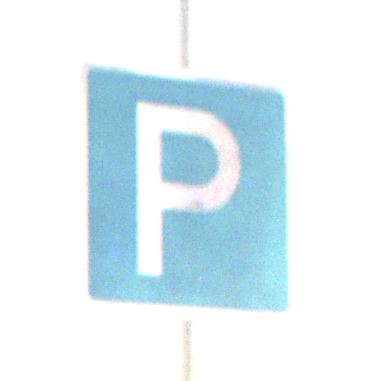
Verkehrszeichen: Parken
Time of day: SunriseSunset
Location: Outdoor (Nature)
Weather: Clear
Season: NotSpecified
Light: Natural